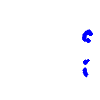
Particle: kaon